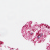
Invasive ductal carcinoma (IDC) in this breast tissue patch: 0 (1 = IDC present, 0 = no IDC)